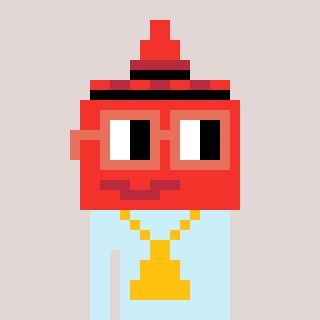
a pixel art character with square orange glasses, a ketchup-shaped head and a cold-colored body on a warm background